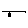
Label: line